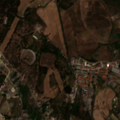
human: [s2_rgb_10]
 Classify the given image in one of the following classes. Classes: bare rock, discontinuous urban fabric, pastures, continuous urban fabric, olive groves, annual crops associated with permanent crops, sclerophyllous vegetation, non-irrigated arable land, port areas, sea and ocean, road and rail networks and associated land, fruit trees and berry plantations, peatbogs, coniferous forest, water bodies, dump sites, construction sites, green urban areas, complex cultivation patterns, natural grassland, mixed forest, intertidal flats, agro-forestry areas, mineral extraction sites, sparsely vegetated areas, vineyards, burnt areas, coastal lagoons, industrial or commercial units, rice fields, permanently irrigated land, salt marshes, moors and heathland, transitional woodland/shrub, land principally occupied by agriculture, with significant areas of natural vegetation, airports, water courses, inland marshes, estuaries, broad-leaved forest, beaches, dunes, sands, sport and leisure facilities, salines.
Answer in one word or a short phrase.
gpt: industrial or commercial units, non-irrigated arable land, vineyards, olive groves, annual crops associated with permanent crops, complex cultivation patterns, land principally occupied by agriculture, with significant areas of natural vegetation, mixed forest, transitional woodland/shrub